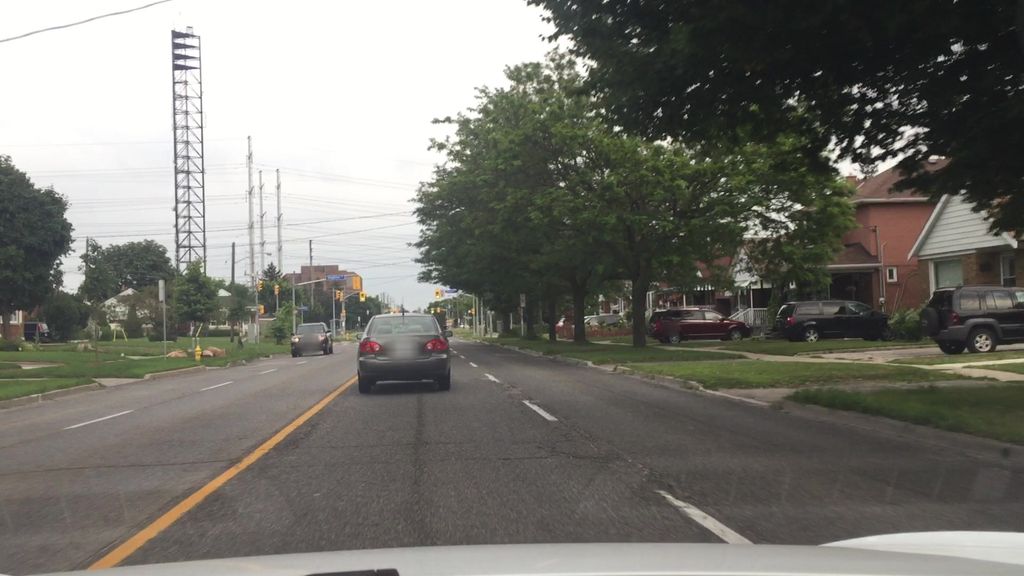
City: toronto